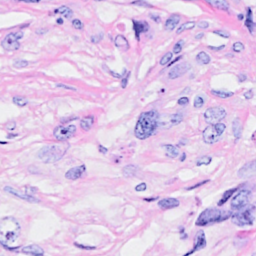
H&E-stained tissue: Breast